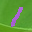
Label: 1